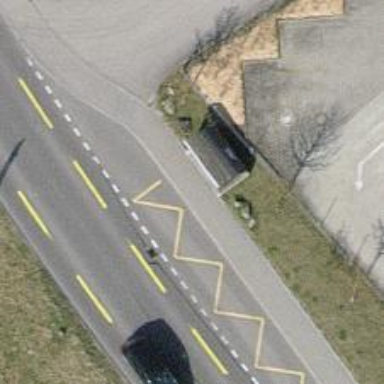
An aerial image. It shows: Bus stop with shelter.